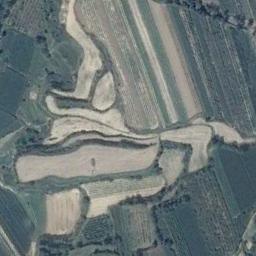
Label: terrace